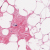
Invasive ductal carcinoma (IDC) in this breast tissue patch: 0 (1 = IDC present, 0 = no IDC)